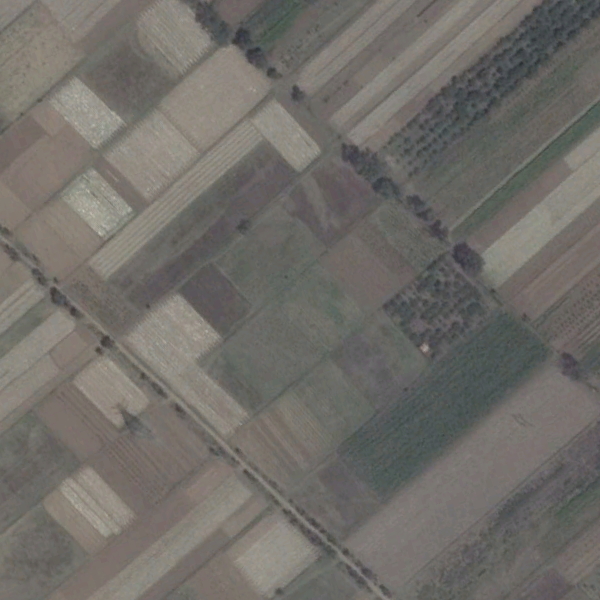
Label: Farmland